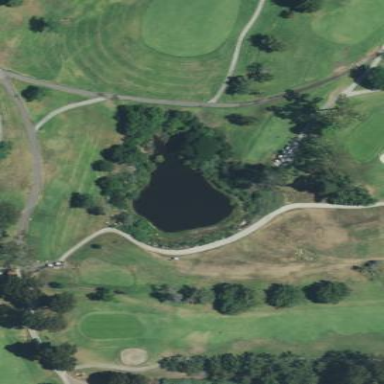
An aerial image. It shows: Picturesque scene of golf course with lateral water hazard.